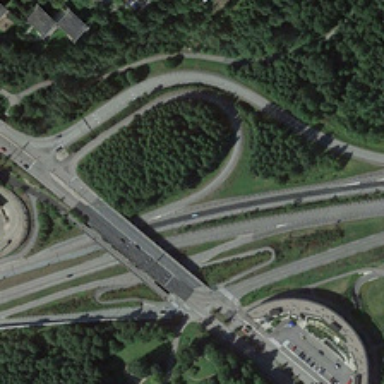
Many green trees are near a viaduct .